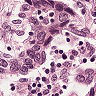
Metastatic tissue present: yes